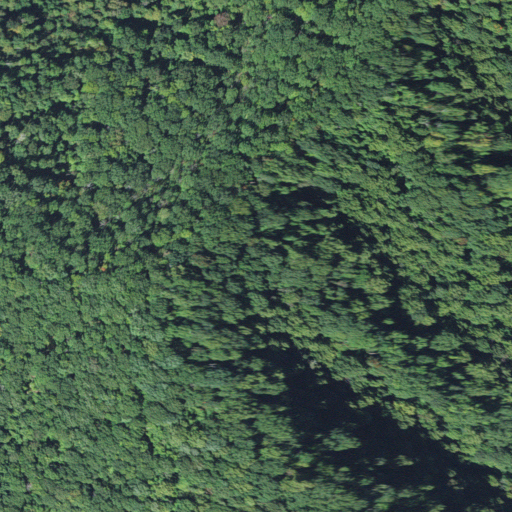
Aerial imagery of ridge(s) in North Carolina named Shinbone Ridge containing deciduous forest and mixed forest